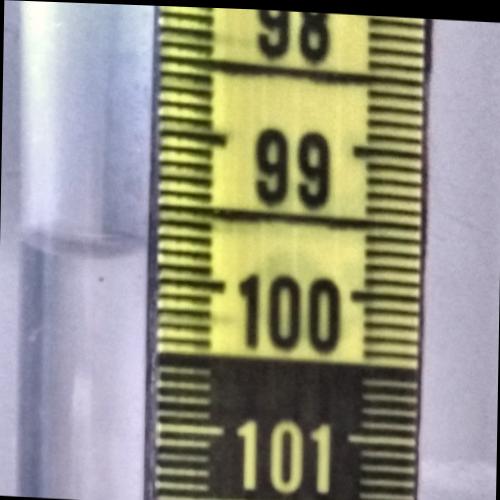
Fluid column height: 99.8 cm